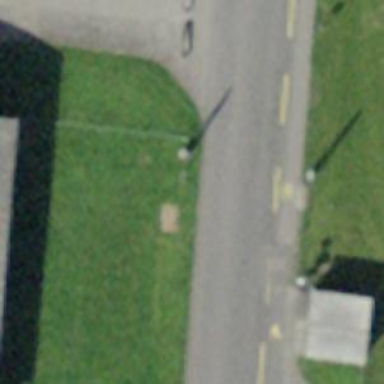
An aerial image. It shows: Fence with chain link type.